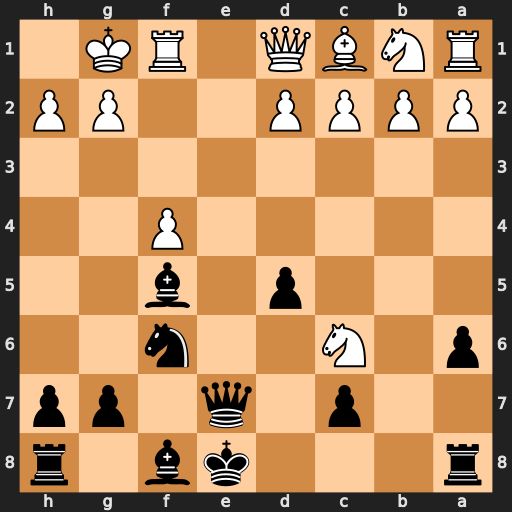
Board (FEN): r3kb1r/2p1q1pp/p1N2n2/3p1b2/5P2/8/PPPP2PP/RNBQ1RK1
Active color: b
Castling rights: kq
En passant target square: -
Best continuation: Qc5+ d4 Qxc6